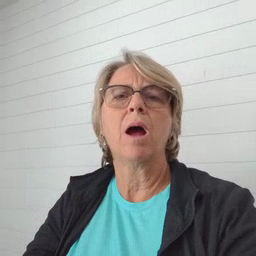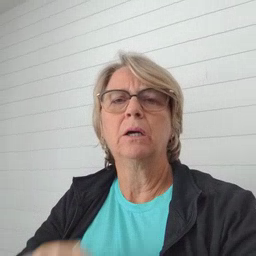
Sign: grandma